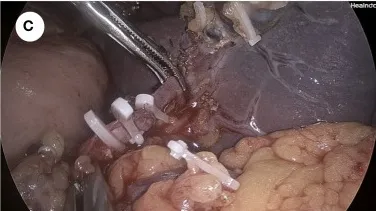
Key surgical procedure of laparoscopic total splenectomy. (C) Ligation of the splenic artery by using the Hem-O-Lock clips.
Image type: medical_photograph (other_medical_photograph)